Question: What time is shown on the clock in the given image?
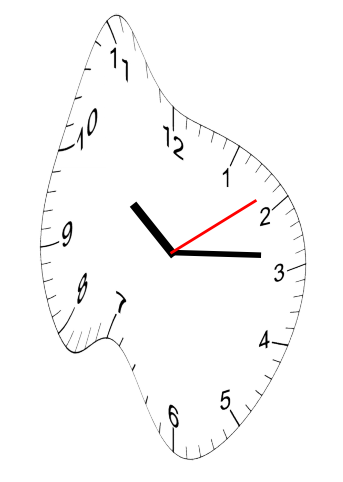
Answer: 10:14:09